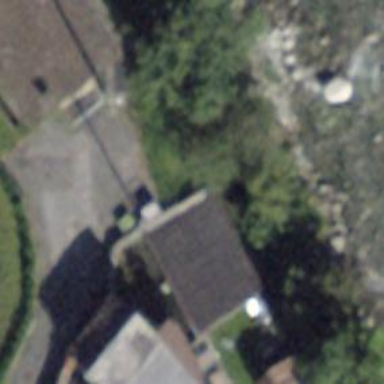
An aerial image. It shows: Shed building.